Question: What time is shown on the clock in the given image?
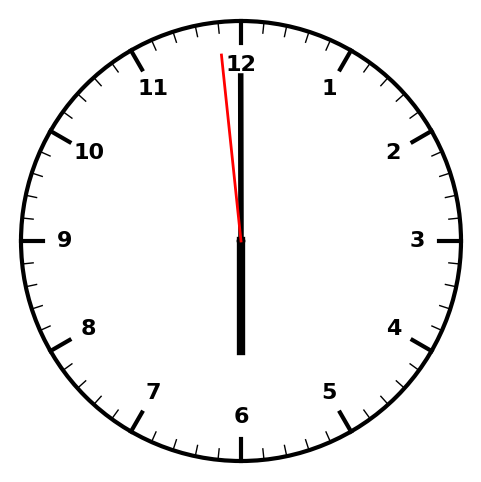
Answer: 05:59:59